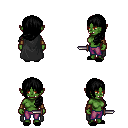
a pixel art fantasy rpg character, female body template, orc, green skin, black cape, magenta pants, black left-swept hairstyle, leather bracers, black slippers, dagger, four views (front, back, left, right), 2x2 character sprite sheet, small pixel art, hard edges, no anti-aliasing